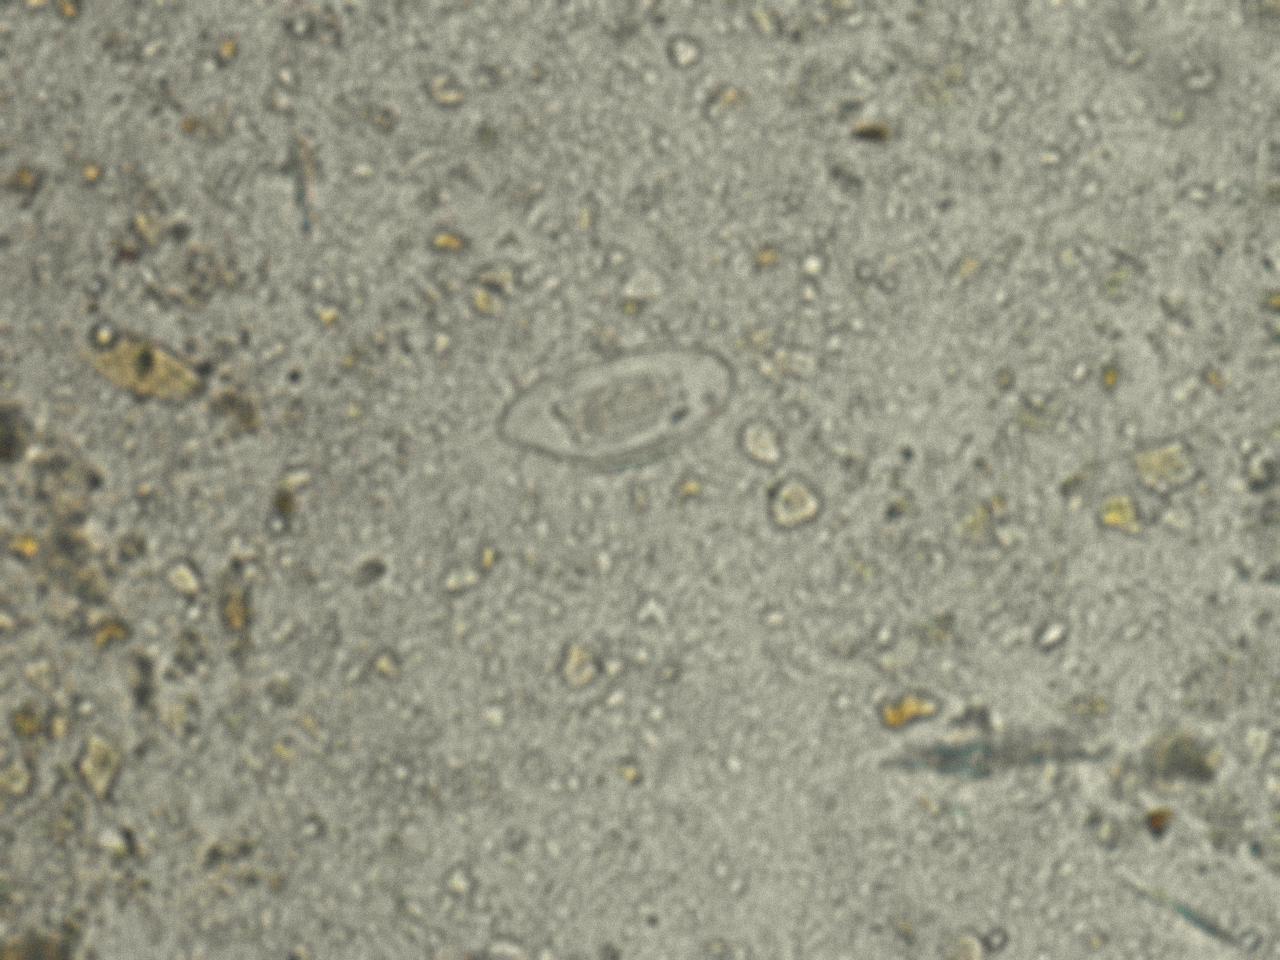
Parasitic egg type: Enterobius vermicularis